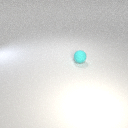
small cyan rubber sphere